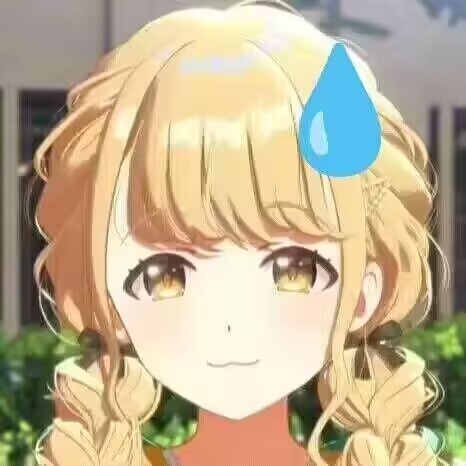
Label: anime